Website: bh-photo
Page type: payment
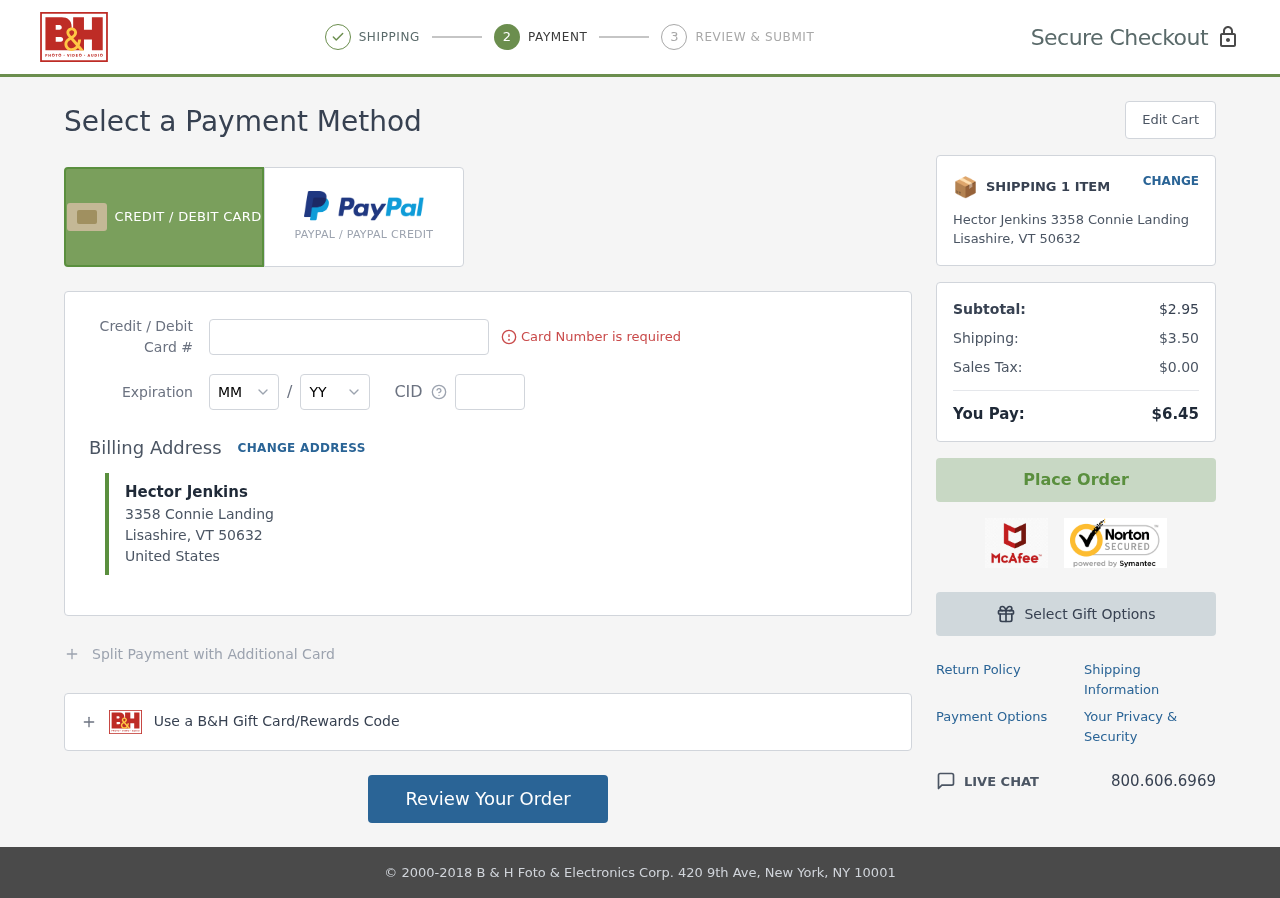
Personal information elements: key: PII_CARD_CVV
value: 657
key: PII_CARD_EXPIRY_MONTH
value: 12
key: PII_CARD_EXPIRY_YEAR
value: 30
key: PII_CARD_NUMBER
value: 2225 5795 1356 3054
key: PII_CITY
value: Lisashire
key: PII_COUNTRY
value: United States
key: PII_FULLNAME
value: Hector Jenkins
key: PII_POSTCODE
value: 50632
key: PII_STATE_ABBR
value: VT
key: PII_STREET
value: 3358 Connie Landing
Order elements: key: ORDER_NUM_ITEMS
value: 1
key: ORDER_SUBTOTAL
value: $2.95
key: ORDER_SHIPPING_COST
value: $3.50
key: ORDER_TAX
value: $0.00
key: ORDER_TOTAL
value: $6.45